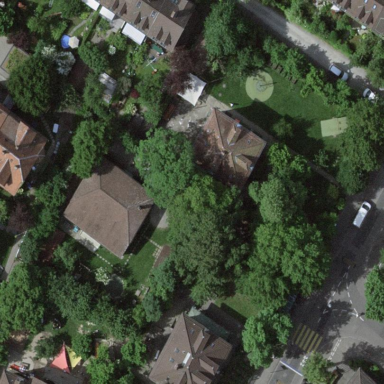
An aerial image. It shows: Kindergarten surrounded by fence.